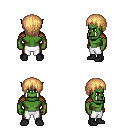
a pixel art fantasy rpg character, male body template, orc, green skin, leather shoulder armor, white pants, light blonde plain hairstyle, black shoes, four views (front, back, left, right), 2x2 character sprite sheet, small pixel art, hard edges, no anti-aliasing